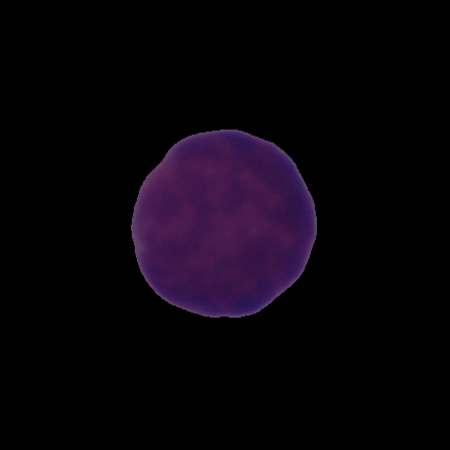
Label: cancer